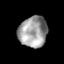
Tissue: prostate
Cell type: T cells
Senescence score: 0.3376
Nuclear area (px): 861
Mean DAPI intensity: 156.487